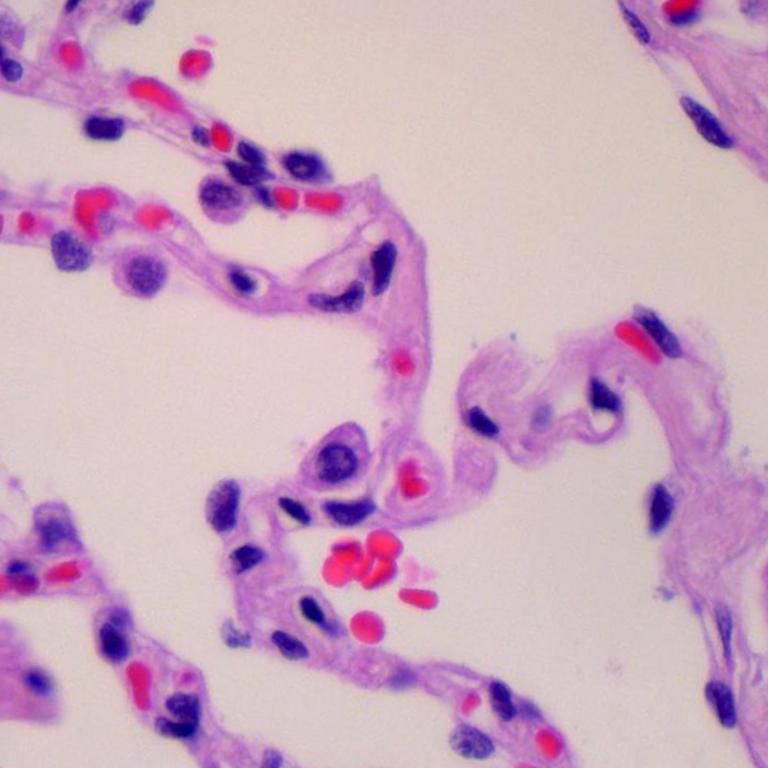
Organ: lung
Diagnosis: benign